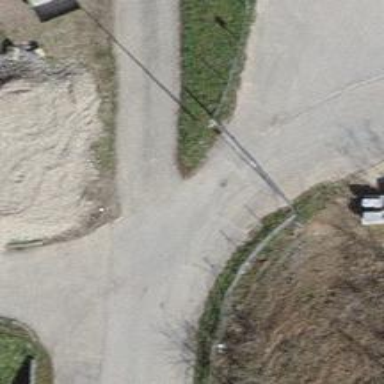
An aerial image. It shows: Paved service road.